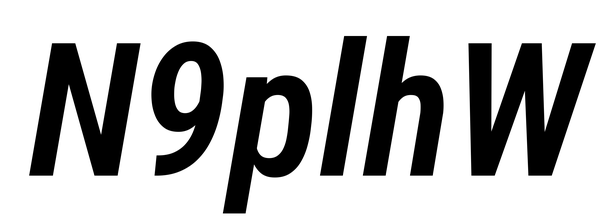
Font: Roboto-Italic_Condensed_SemiBold_Italic